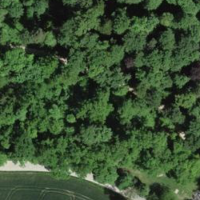
EUNIS habitat code: 45
Species observed at this site:
Melittis melissophyllum
Fragaria vesca
Epipactis helleborine
Lathyrus pratensis